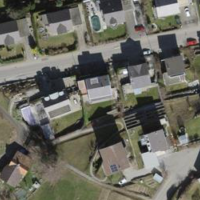
EUNIS habitat code: 54
Species observed at this site:
Cerastium fontanum